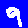
Digit: 9